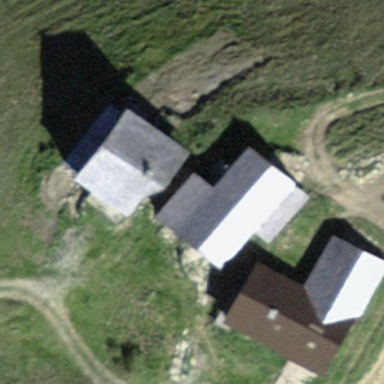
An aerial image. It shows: Farm auxiliary building.